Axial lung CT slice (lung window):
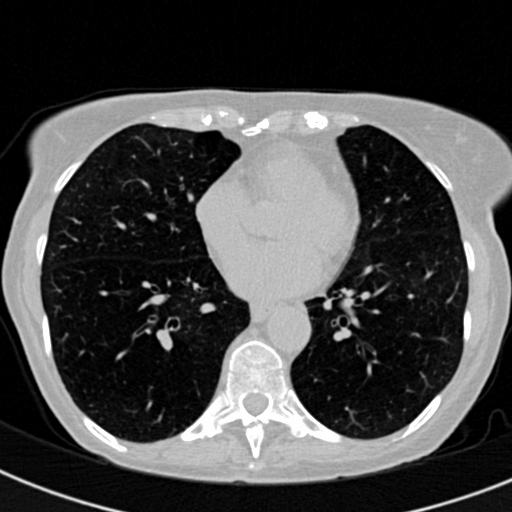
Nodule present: no